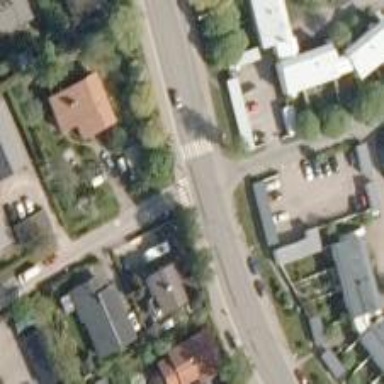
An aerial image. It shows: Uncontrolled crossing on the road.